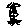
Label: flower